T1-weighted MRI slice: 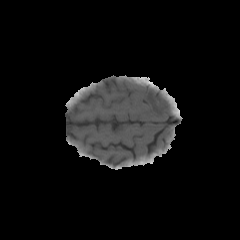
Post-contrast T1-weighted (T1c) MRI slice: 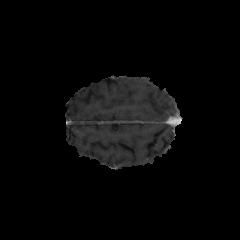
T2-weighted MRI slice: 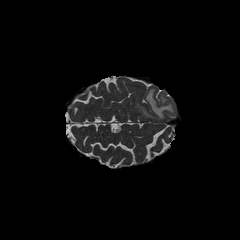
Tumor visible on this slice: yes